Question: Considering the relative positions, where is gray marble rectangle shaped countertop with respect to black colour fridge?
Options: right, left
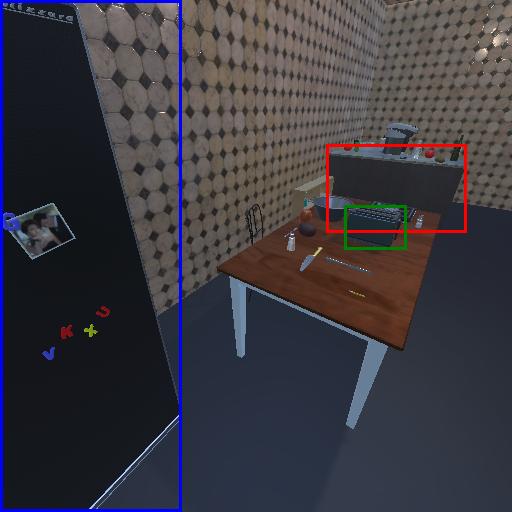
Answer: right